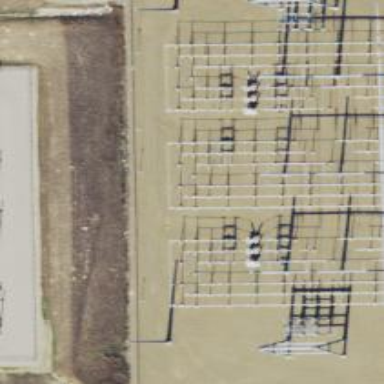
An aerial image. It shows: Switch used for power control.